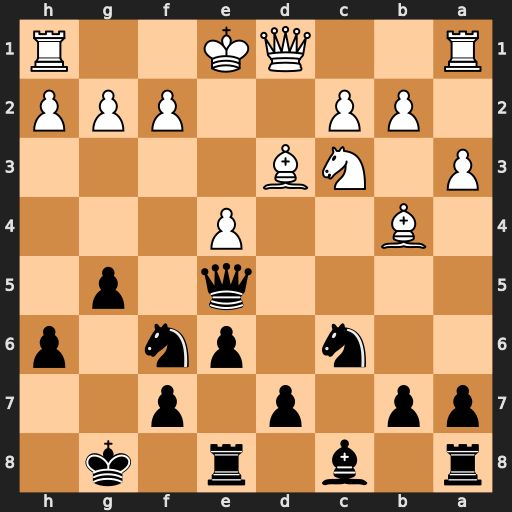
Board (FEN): r1b1r1k1/pp1p1p2/2n1pn1p/4q1p1/1B2P3/P1NB4/1PP2PPP/R2QK2R
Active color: b
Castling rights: KQ
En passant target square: -
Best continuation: a5 f4 gxf4 Bd6 Qxd6